Question: Is there any way for the SUM function to show blank if all the cells added are blank? Or any other workaround?
In this picture I try to SUM B11, D11, E11 and H11 with the following function:
'''
=SUM(H11,E11,D11,B11)
'''
How can I make the sum show blank if there is no data?

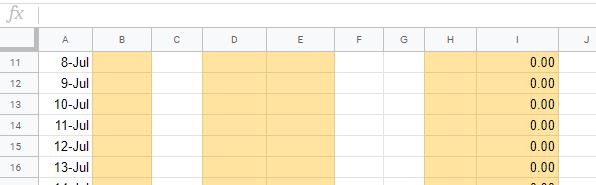
Answer: try:
'''
=IF(SUM(H11,E11,D11,B11)=0,,SUM(H11,E11,D11,B11))
'''
or:
'''
=REGEXREPLACE(SUM(H11,E11,D11,B11)&"", "^0$", )
'''
---
or you can set the color of the font to match color of cell background if 0